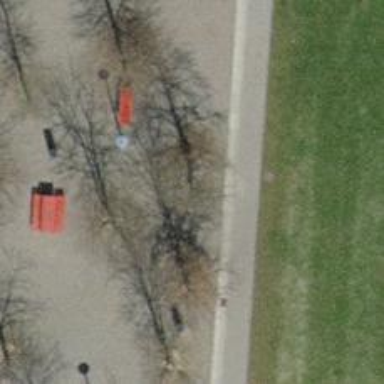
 Fagus genus."